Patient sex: M
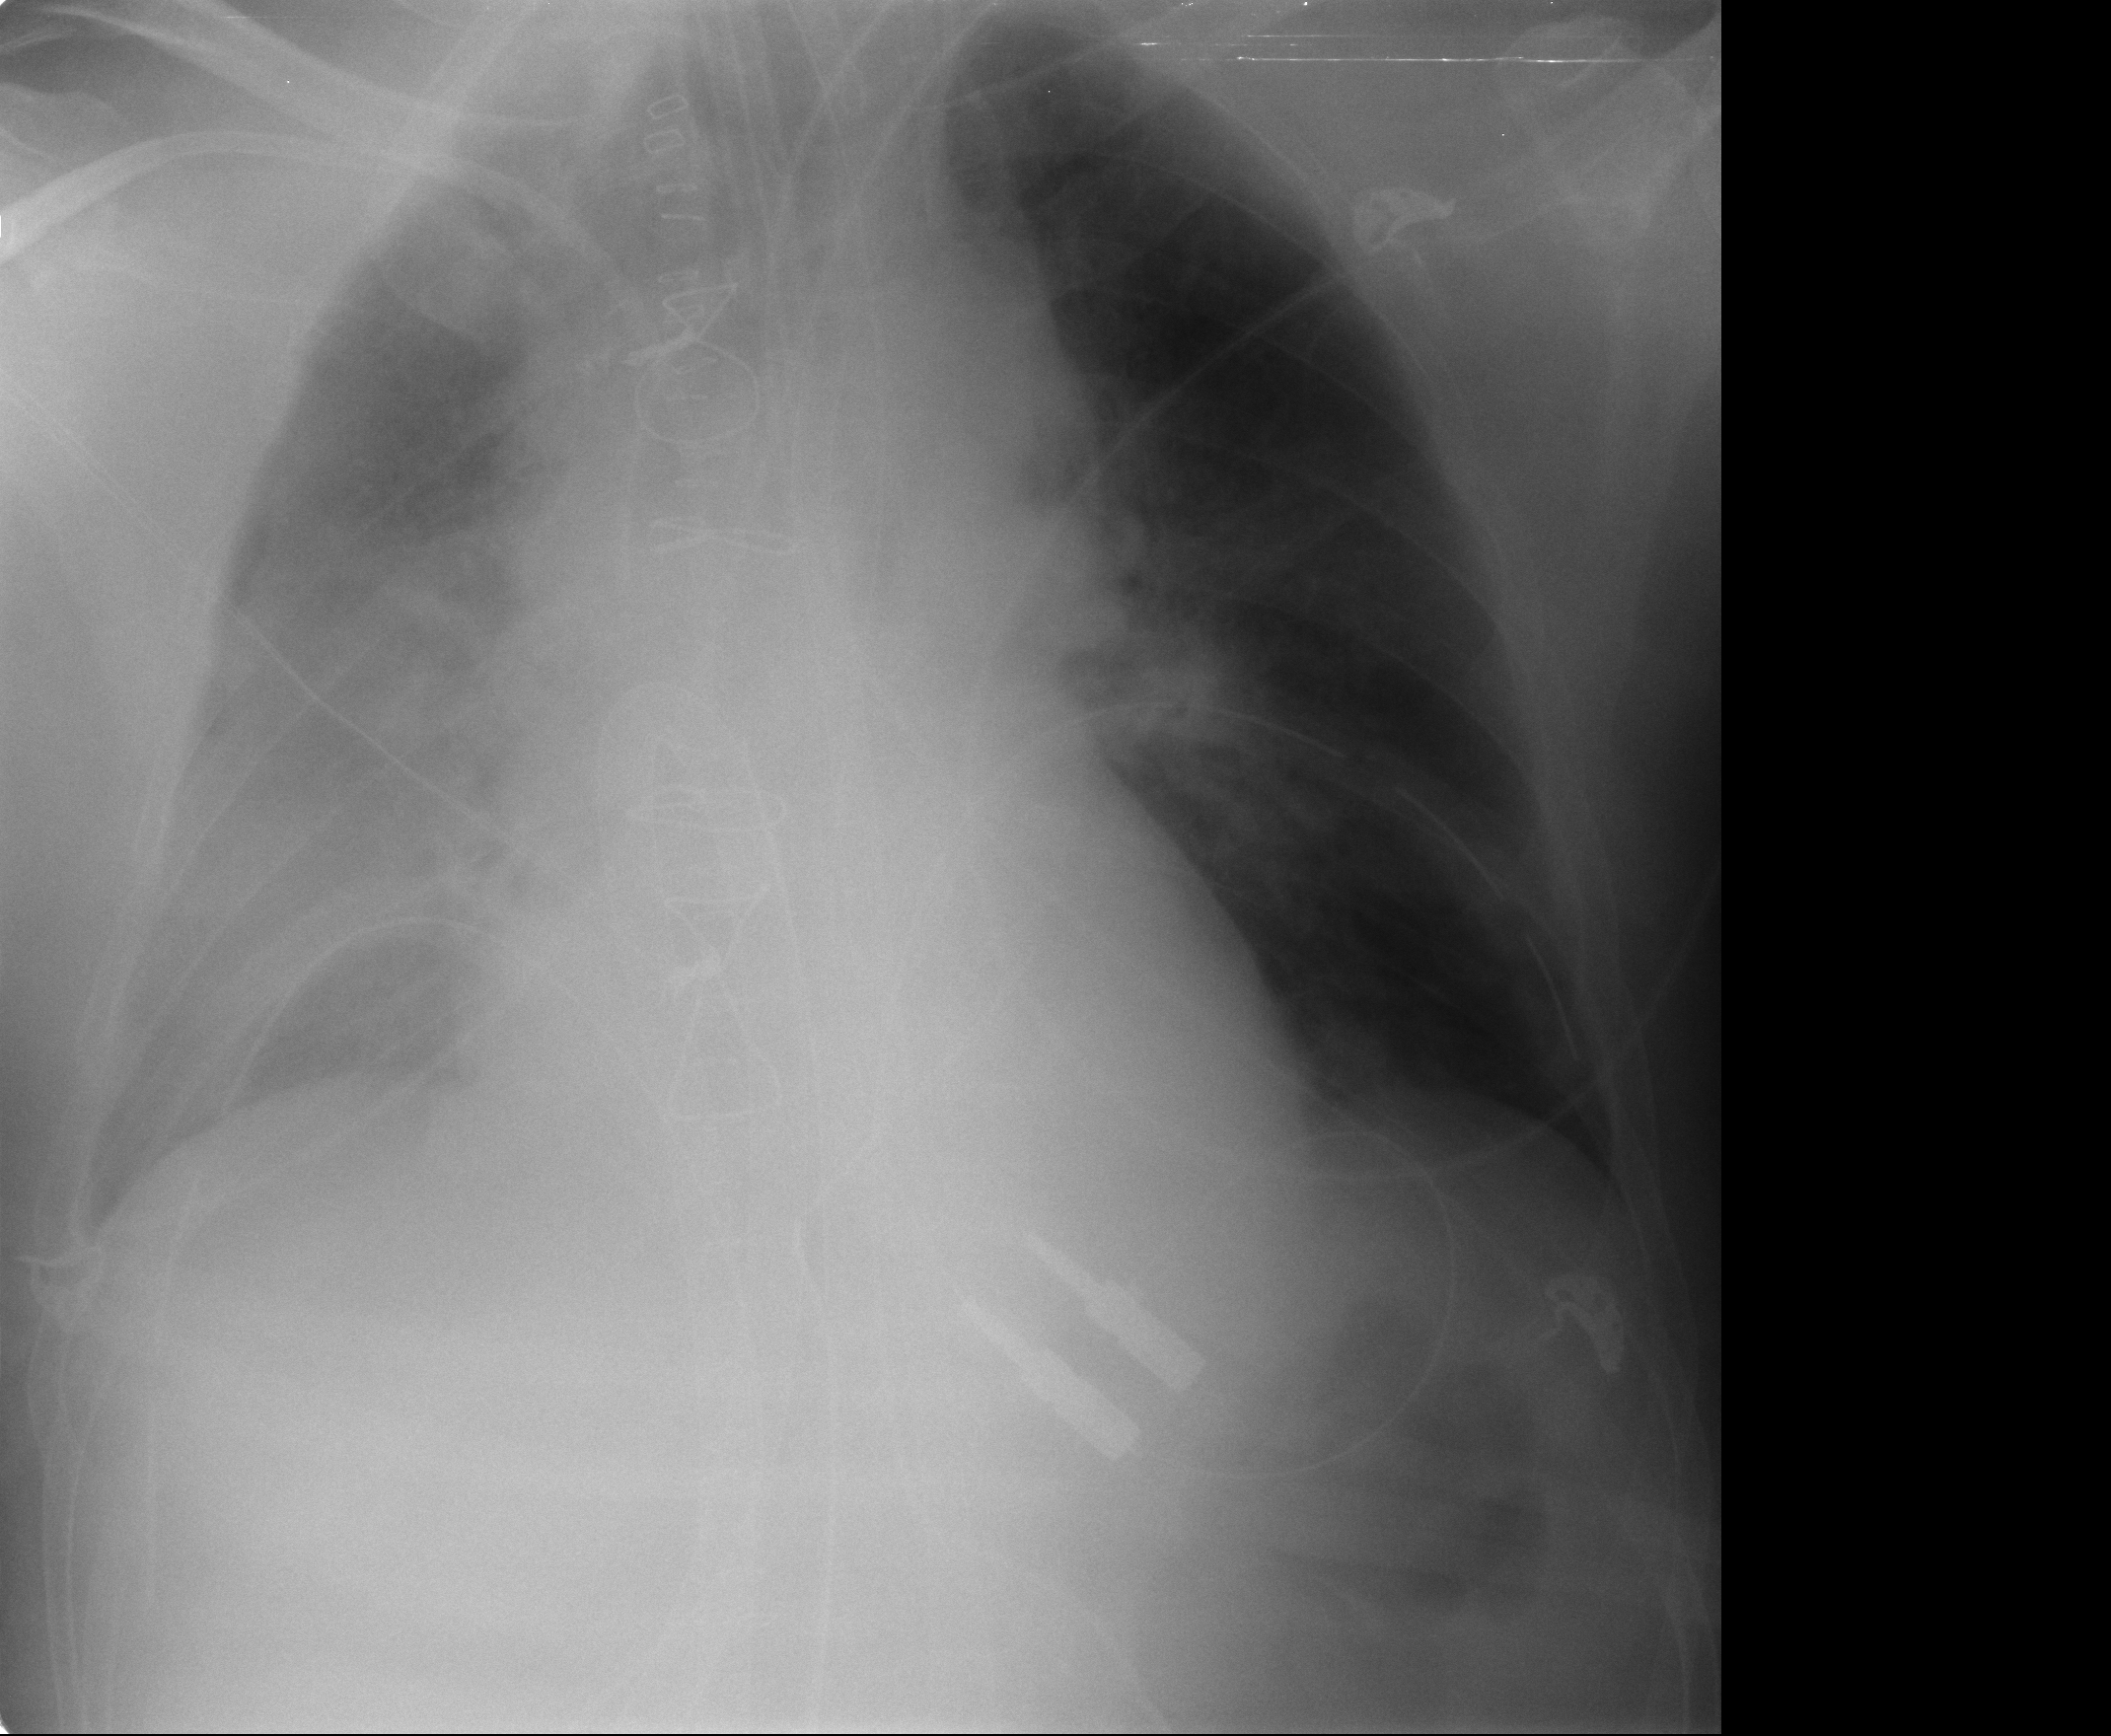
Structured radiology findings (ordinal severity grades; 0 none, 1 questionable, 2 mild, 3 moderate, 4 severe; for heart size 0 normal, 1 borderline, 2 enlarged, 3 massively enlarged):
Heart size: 2
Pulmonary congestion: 3
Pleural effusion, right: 2
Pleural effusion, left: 1
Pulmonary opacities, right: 2
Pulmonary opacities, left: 2
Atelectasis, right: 2
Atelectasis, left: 2